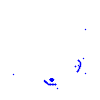
Particle: proton